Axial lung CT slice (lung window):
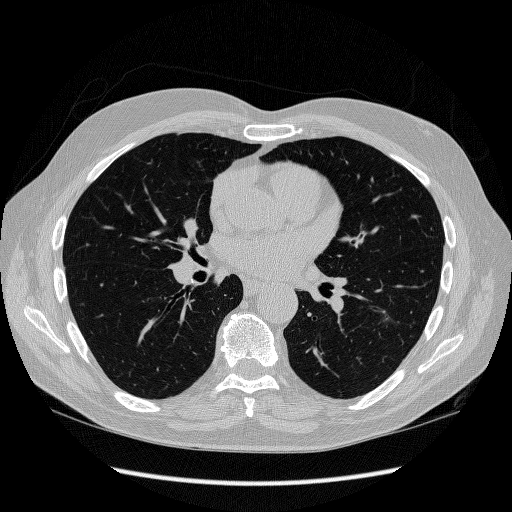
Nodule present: yes
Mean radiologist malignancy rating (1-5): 3